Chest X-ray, AP view. Patient: 60 years old, sex F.
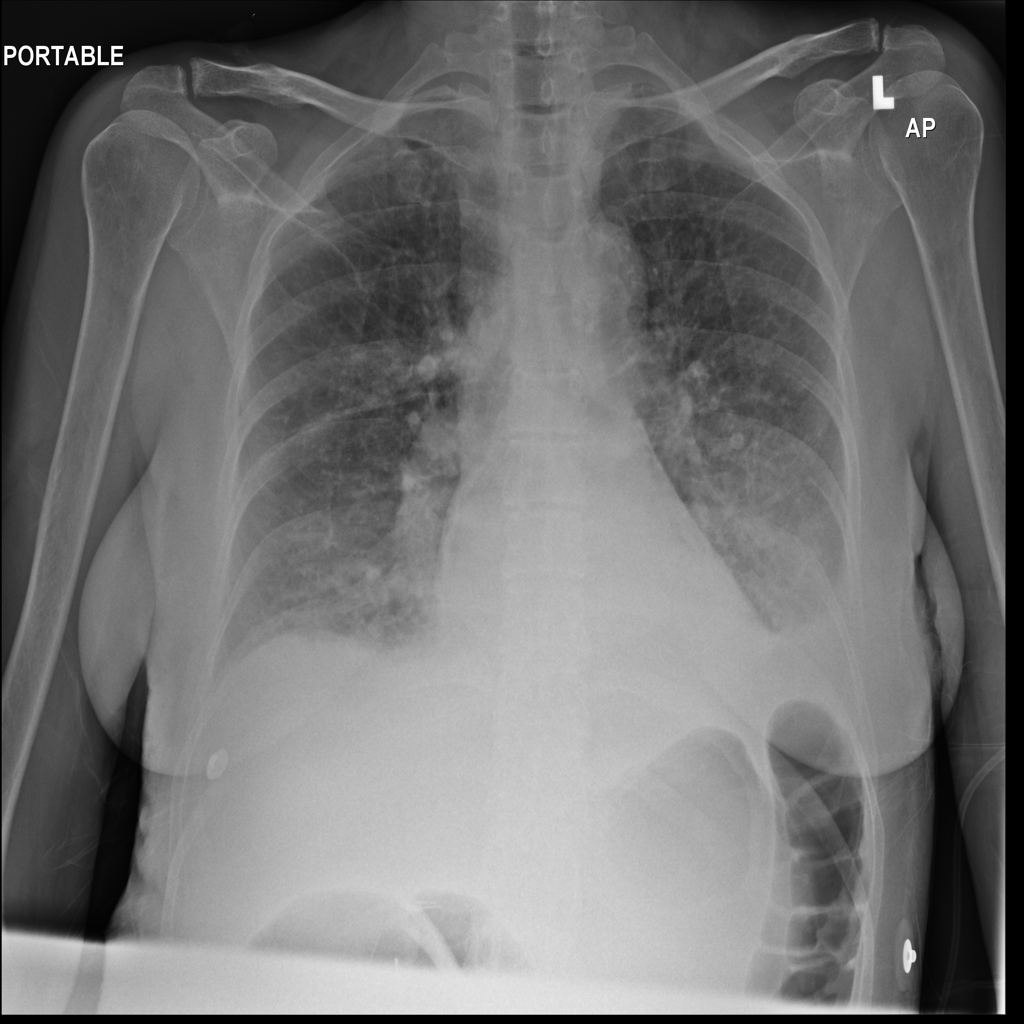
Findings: Atelectasis, Effusion, Infiltration